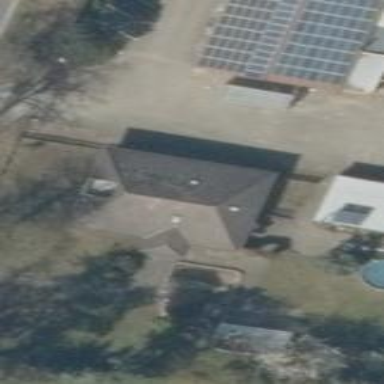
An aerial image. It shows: Building with hipped roof.